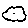
Label: cloud